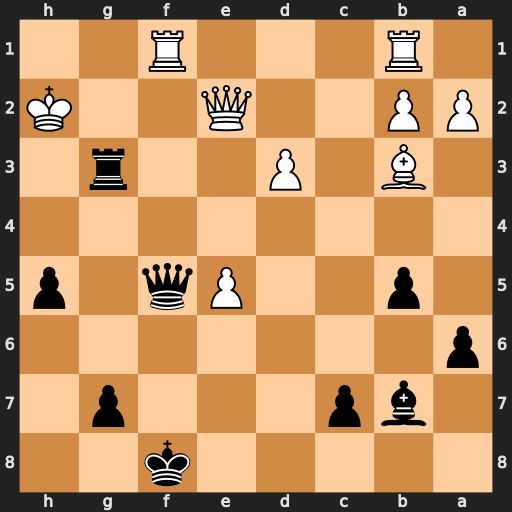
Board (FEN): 5k2/1bp3p1/p7/1p2Pq1p/8/1B1P2r1/PP2Q2K/1R3R2
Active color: b
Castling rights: -
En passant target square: -
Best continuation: Rh3+ Kg1 Rh1#